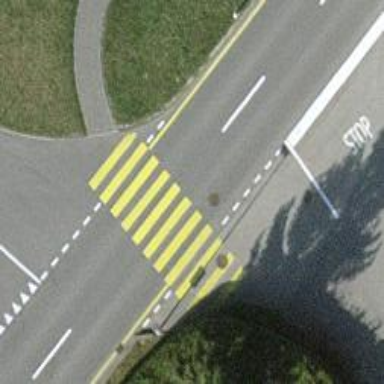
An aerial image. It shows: Zebra crossing on the road.